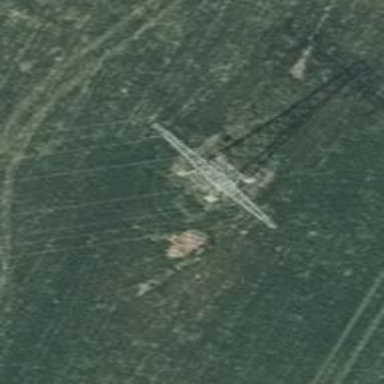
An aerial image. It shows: Towering power structure.